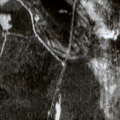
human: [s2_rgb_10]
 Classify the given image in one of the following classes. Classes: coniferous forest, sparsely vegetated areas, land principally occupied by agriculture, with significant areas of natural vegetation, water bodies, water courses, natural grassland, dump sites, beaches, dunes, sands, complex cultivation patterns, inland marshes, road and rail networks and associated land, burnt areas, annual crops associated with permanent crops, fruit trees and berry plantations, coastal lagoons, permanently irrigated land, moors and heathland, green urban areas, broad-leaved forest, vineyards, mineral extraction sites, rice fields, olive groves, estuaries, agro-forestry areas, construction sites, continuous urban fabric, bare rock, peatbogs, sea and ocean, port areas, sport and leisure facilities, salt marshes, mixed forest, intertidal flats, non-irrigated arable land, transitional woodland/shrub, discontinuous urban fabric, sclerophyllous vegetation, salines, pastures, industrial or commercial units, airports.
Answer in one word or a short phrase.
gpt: coniferous forest, mixed forest, transitional woodland/shrub